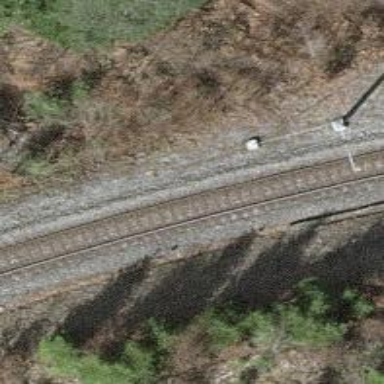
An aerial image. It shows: Railway with electrified contact lines.